Question: I have the following situation and a don't want to use JS for this:

There is a header (blue) then a div which might contain content (if not it should collapse completly) and then the body (gray).
Now I want to div with the green border left and right to fill the whole gap between the header and the body. The gap is caused by 'margin: 10px;' on the div with the red border.
The only "solution" I have found so far is to set 'padding: 1px 0;' to the div with the green border (see commented line in fiddle). Is there any better solution to force the div or the border to cover the whole height occupied by the child and collapse completly if there is no child?
I have no control over the content inside the div, so not using margin is not a solution.
Fiddle: <URL>
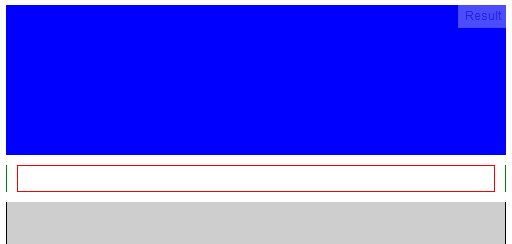
Answer: I guess you are looking like this :- <URL>
Give the 'overflow:hidden' to your banner class for achieving the desired result..
'''
.banner {
border-left: 1px solid #008000;
border-right: 1px solid #008000;
overflow: hidden;
}
'''